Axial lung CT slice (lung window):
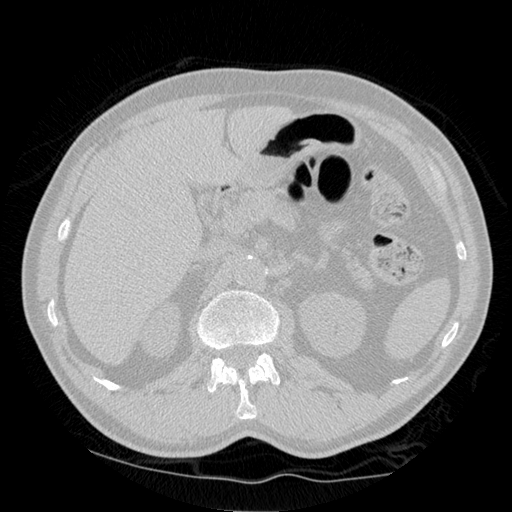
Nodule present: no